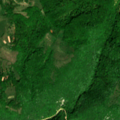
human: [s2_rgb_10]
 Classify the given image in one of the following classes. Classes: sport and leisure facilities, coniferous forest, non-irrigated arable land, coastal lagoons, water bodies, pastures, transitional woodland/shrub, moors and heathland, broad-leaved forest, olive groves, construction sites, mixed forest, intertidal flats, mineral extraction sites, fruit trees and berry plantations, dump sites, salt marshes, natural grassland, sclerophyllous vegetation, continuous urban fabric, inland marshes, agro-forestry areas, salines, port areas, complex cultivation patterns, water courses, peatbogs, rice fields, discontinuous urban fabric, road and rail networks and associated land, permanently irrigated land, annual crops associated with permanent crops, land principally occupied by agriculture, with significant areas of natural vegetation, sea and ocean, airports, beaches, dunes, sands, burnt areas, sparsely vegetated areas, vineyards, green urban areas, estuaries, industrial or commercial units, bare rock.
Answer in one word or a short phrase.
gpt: land principally occupied by agriculture, with significant areas of natural vegetation, broad-leaved forest, transitional woodland/shrub